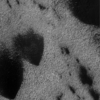
Label: not_dusty